Field crop: maize
Growth stage: 2
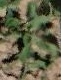
Species: atriplex